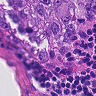
Metastatic tissue present: yes